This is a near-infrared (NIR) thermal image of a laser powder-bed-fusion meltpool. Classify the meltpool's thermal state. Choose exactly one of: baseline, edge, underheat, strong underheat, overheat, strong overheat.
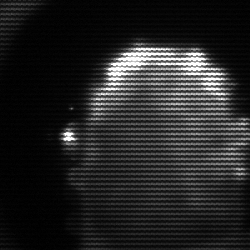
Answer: baseline